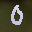
Label: 0